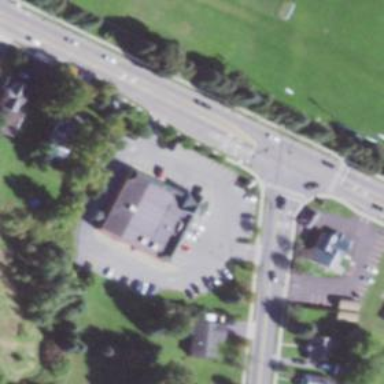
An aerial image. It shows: Pharmacy providing healthcare services.